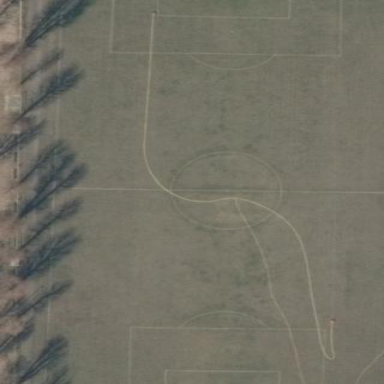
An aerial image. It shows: Grass pitch designated for soccer.